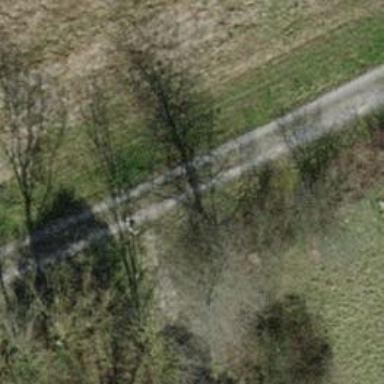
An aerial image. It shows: Compacted track road with grade3 tracktype.